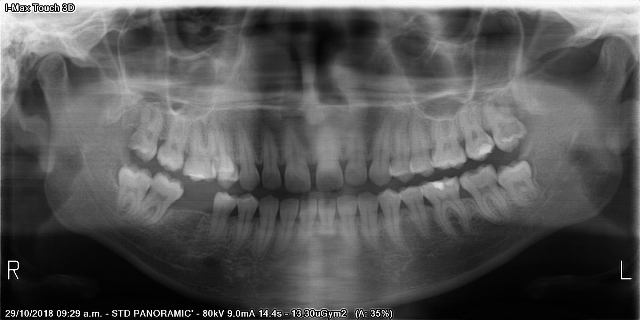
adult